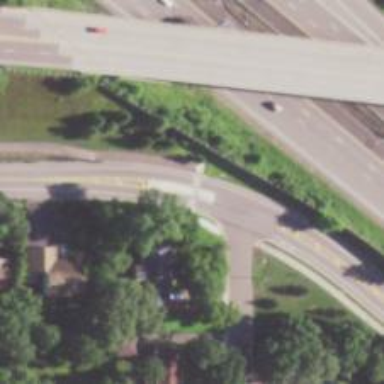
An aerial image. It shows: Marked crossing on cycleway.